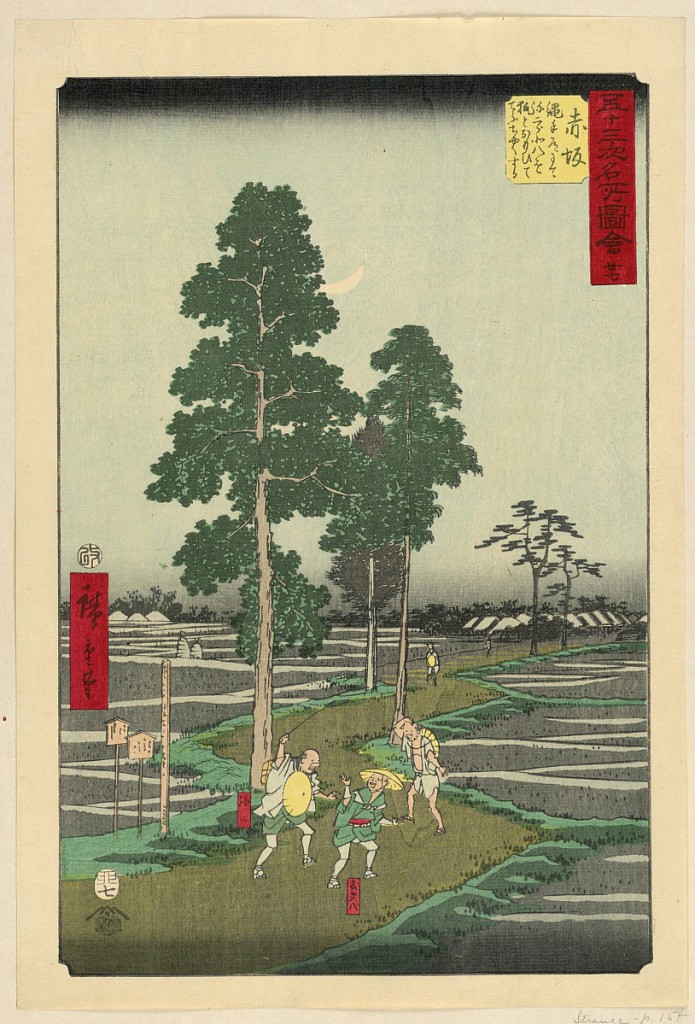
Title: Akasaka: On the Nawate Road, Yajirobei Takes Kitahachi for a Fox and Beats Him (Akasaka, Nawatemichi ni te Yajirobei Kitahachi o kitsune to omohite chochaku suru) from the Series 53 Stations of the Tokaido
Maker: Ando Hiroshige, Japanese, 1797–1858
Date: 1797-1858
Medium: Woodblock print in colored ink on paper
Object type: Print
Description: Two tall pine trees divide the print in half. Below them are three animated figures. One man is holding up a long pole while the one standing in front of him is mimicking the gesture. A third man is staring at the both of them. Out in the background approaches another figure who is walking by himself.